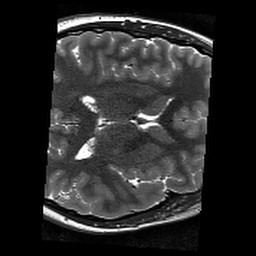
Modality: T2w
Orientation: axial